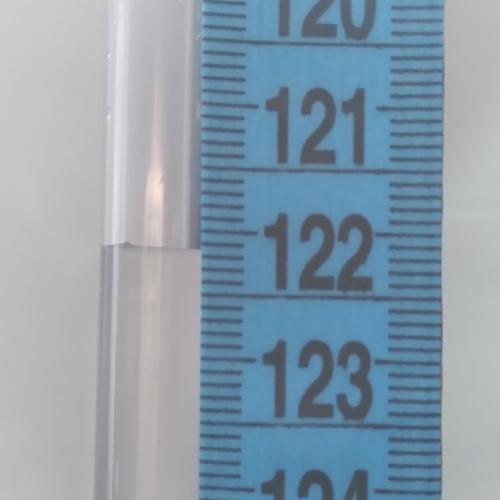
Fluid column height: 122.1 cm